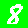
Digit: 8